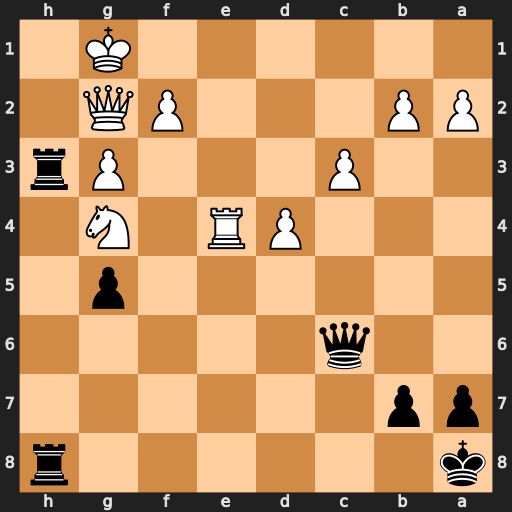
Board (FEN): k6r/pp6/2q5/6p1/3PR1N1/2P3Pr/PP3PQ1/6K1
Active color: b
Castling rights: -
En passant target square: -
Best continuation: Rh1+ Qxh1 Rxh1+ Kxh1 Qxe4+